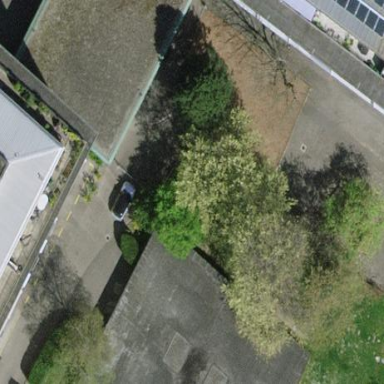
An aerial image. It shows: Group of garages.